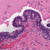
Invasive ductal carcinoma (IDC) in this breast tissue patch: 0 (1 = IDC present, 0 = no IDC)